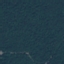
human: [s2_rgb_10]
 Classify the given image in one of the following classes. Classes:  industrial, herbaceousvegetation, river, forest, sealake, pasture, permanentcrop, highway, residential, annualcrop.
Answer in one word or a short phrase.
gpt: Forest